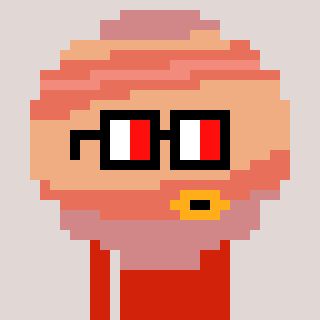
a pixel art character with square glasses with black frames and red eyes, a jupiter-shaped head and a red-colored body on a warm background